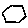
Label: hexagon